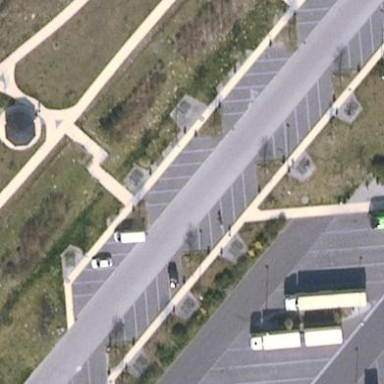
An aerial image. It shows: Parking area with paving stones surface.